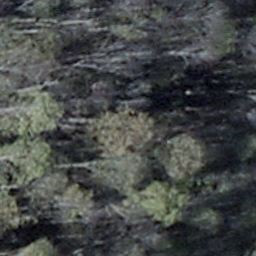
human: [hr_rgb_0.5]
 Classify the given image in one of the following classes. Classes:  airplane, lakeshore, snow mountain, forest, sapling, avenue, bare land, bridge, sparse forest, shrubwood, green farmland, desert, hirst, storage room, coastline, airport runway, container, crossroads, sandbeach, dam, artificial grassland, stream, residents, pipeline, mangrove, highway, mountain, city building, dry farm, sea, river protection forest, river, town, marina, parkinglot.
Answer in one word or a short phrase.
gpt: shrubwood